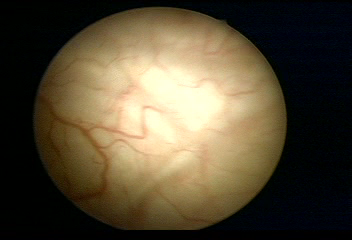
Modality: WLC
Class: Normal mucosa
Bladder cancer association: No